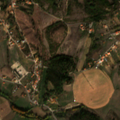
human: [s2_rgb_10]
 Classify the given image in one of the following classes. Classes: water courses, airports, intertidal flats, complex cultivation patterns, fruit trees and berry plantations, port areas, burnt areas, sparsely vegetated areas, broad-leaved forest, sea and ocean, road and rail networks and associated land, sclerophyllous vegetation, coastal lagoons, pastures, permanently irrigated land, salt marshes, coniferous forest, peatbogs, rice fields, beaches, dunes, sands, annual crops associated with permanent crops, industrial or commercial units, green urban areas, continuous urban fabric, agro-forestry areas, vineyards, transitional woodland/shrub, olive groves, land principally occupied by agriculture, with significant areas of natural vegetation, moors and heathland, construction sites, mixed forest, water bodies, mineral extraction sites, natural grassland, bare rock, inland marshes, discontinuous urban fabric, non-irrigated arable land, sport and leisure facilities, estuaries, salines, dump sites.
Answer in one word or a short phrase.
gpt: permanently irrigated land, annual crops associated with permanent crops, complex cultivation patterns, land principally occupied by agriculture, with significant areas of natural vegetation, broad-leaved forest